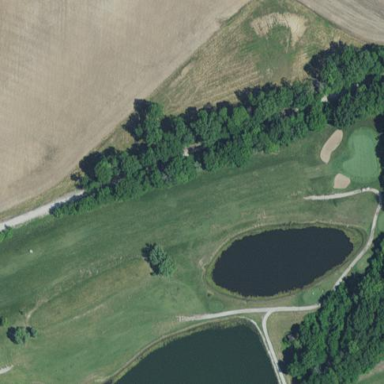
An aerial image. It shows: Golf fairway in the image.